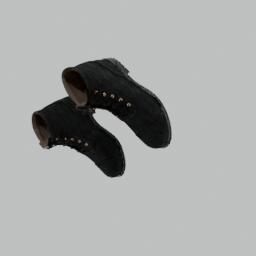
Label: people